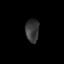
Tissue: skin
Cell type: Epithelial cells
Senescence score: 0.2831
Nuclear area (px): 307
Mean DAPI intensity: 54.612